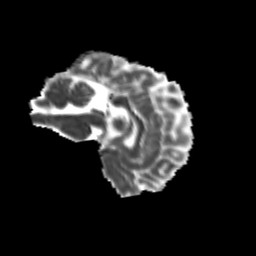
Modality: MD
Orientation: sagittal
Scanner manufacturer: siemens
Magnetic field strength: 3 T
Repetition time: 9.2 s
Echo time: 0.084 s